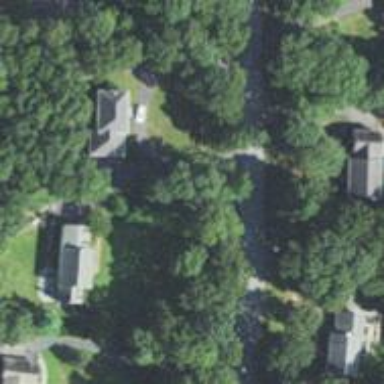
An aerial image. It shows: Residential driveway used as service road.